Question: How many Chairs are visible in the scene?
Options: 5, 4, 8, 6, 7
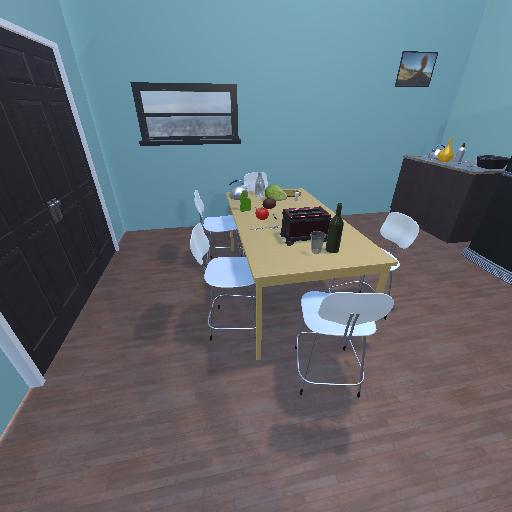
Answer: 5